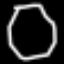
Label: octagon